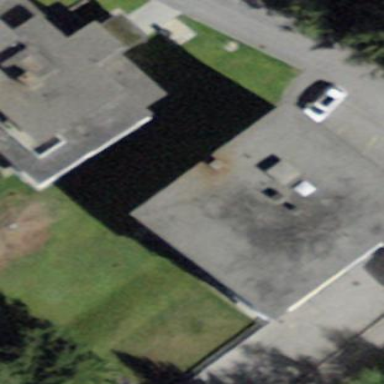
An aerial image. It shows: Building with flat roof.